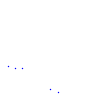
Particle: proton